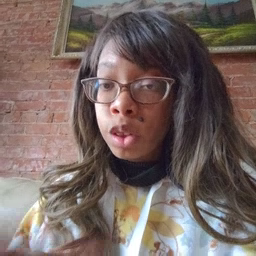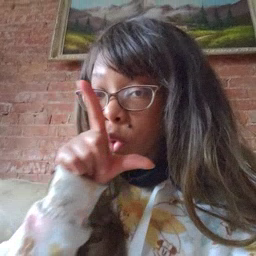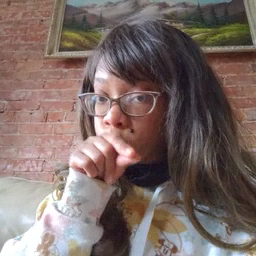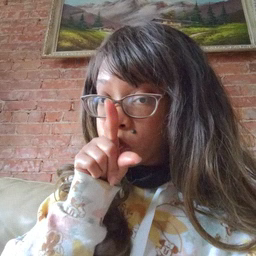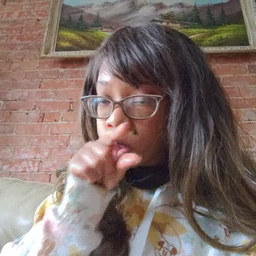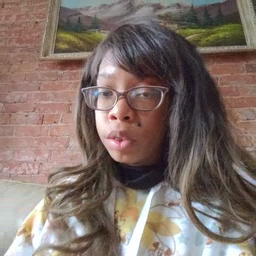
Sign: bird